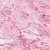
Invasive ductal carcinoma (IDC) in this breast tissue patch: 0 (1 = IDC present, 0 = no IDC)